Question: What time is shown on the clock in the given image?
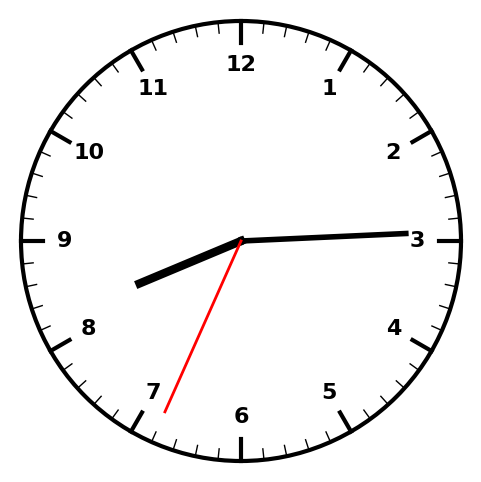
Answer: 08:14:34